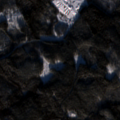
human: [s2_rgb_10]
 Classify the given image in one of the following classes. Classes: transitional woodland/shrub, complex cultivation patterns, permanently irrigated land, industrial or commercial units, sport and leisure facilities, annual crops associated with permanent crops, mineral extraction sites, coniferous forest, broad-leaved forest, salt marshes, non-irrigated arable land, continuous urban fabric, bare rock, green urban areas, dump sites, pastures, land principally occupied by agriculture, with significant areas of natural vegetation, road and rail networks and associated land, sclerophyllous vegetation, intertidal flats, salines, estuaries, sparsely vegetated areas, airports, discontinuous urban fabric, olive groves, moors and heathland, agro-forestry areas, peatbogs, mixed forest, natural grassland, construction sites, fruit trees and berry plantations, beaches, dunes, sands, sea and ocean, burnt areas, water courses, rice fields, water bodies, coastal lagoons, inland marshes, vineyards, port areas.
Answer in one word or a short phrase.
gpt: coniferous forest, mixed forest